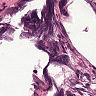
Metastatic tissue present: no